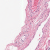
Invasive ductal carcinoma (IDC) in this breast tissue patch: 0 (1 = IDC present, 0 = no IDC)